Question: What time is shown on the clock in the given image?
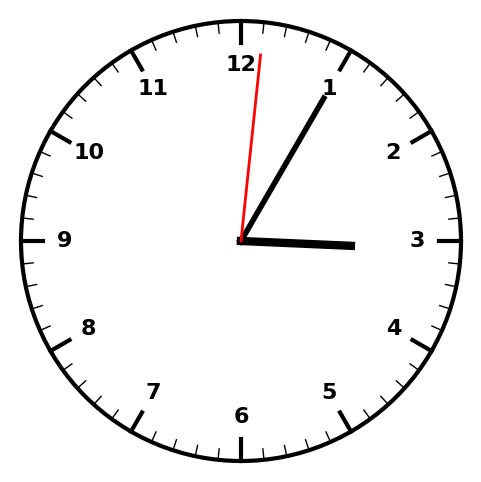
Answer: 03:05:01